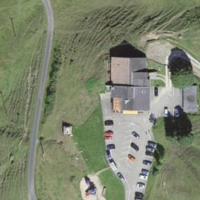
EUNIS habitat code: 26
Species observed at this site:
Phoenicurus ochruros